Aerial crown-view tile of a tropical tree (Barro Colorado Island, Panama), acquired 20241112:
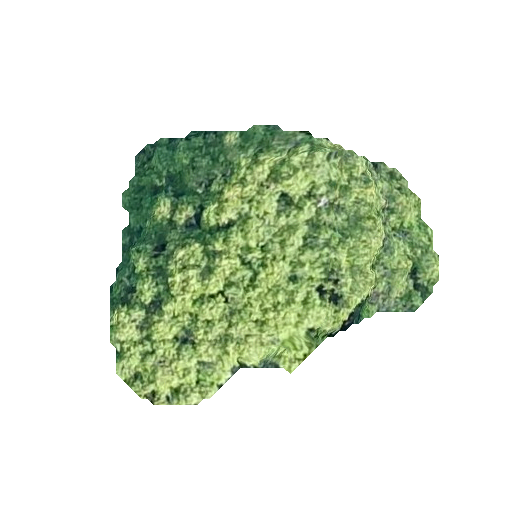
Species: Guatteria lucens
GBIF accepted scientific name: Guatteria lucens
Crown area: 102.112 m²